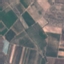
Label: PermanentCrop